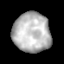
Tissue: lung
Cell type: Epithelial cells
Senescence score: 0.1205
Nuclear area (px): 1435
Mean DAPI intensity: 185.123